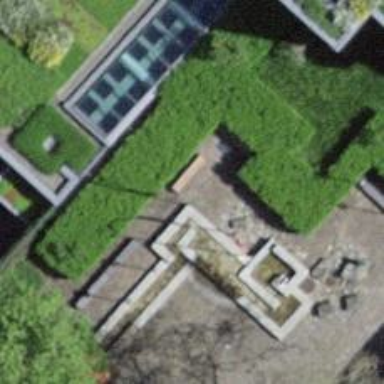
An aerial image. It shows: Fountain.